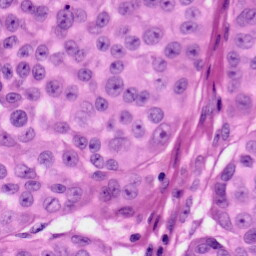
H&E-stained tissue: Skin